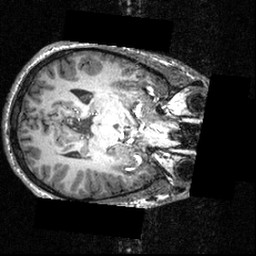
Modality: T1w
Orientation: axial
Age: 21
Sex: male
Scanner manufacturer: siemens
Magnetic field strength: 3.951 T
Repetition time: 1.5 s
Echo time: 0.00335 s